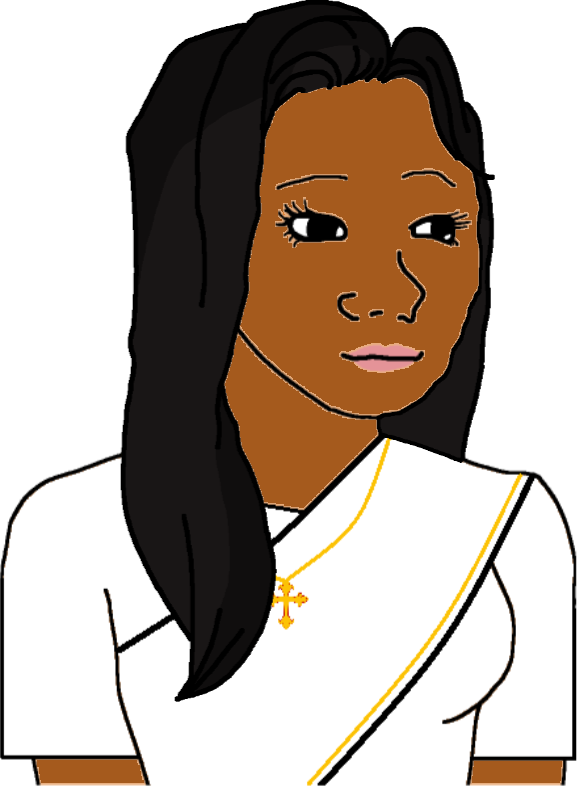
Label: 5_Trad_Wife